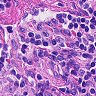
Metastatic tissue present: no